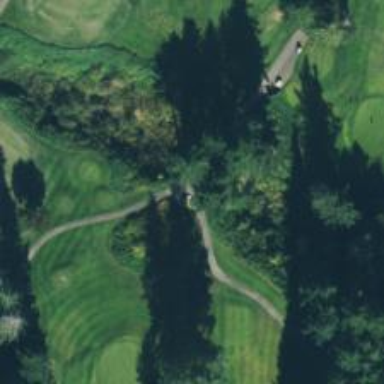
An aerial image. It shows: Service road used as golf cart path.